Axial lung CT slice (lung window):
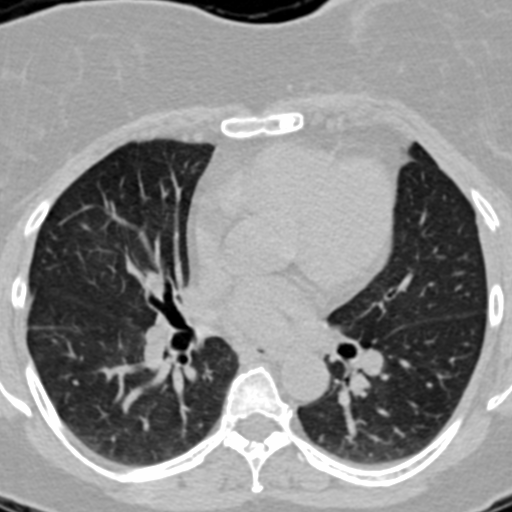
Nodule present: no